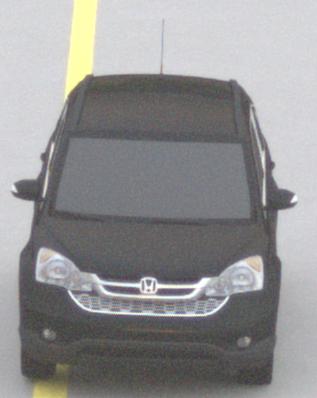
Make: Honda
Model: CR-V
Detailed model: CR-V (III) (04/10 - 10/12)
Model produced from: 2010
Model produced until: 2012
Doors: 5
Color: black
Road condition: dry road
Daytime: sunrise or sunset
Contrast: low contrast